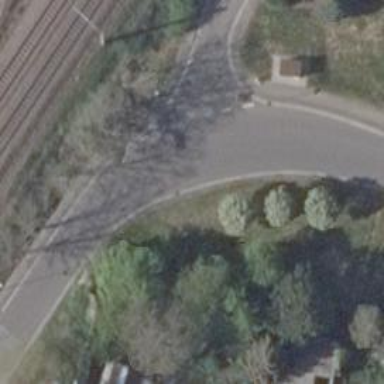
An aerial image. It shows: Asphalt road in residential area.